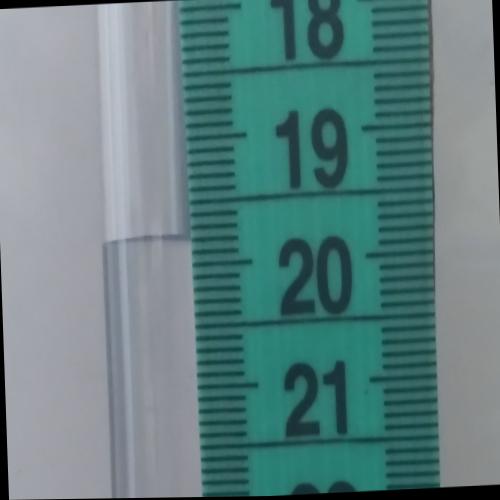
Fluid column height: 19.8 cm